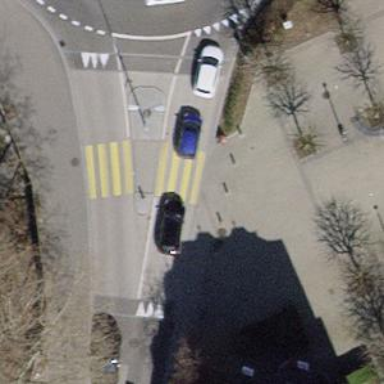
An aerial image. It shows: Traffic calming island.